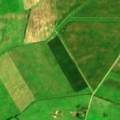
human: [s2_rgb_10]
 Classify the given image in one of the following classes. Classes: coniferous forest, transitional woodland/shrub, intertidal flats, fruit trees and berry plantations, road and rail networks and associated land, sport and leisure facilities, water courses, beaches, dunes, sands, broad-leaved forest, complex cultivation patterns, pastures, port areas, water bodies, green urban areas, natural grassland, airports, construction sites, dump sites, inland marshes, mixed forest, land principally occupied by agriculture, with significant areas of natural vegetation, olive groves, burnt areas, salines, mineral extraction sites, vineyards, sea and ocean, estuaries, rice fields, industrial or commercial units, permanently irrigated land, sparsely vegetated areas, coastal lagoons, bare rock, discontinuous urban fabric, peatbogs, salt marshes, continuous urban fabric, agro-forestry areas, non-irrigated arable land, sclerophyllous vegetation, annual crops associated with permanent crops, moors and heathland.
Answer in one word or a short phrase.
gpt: non-irrigated arable land, fruit trees and berry plantations, complex cultivation patterns